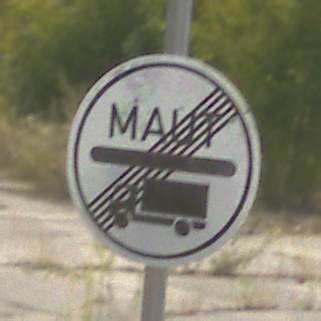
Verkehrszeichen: EndeMautpflicht
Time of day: Midday
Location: Outdoor (Suburban)
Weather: PartlyCloudy
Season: Summer
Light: Natural